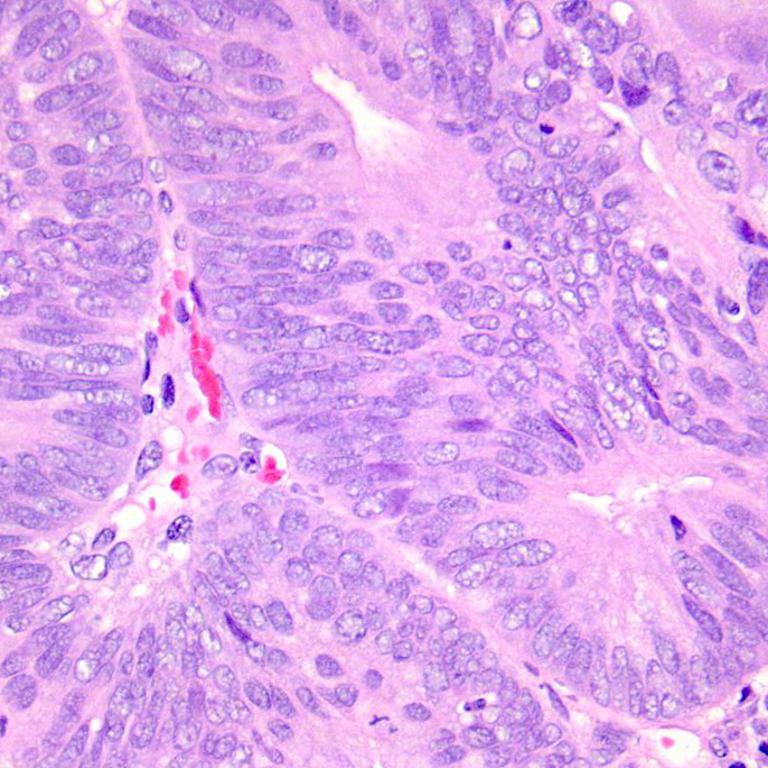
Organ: colon
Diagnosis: adenocarcinomas